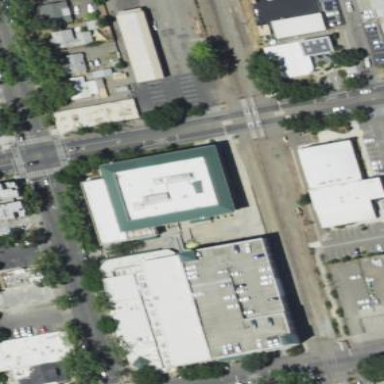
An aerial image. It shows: Office building.